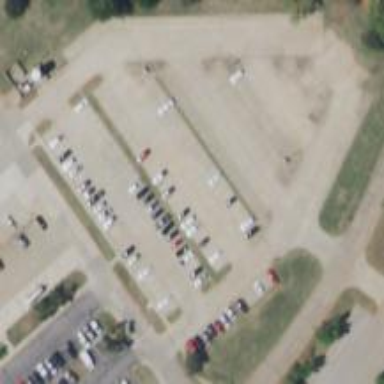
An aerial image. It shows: Parking area with surface.